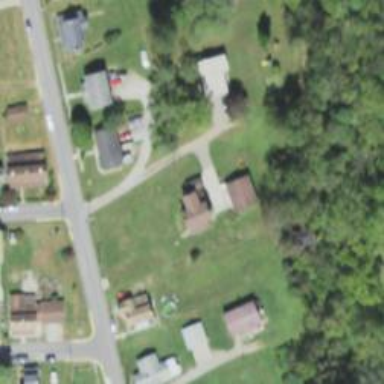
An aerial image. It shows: Residential road that functions as alley.